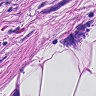
Metastatic tissue present: yes